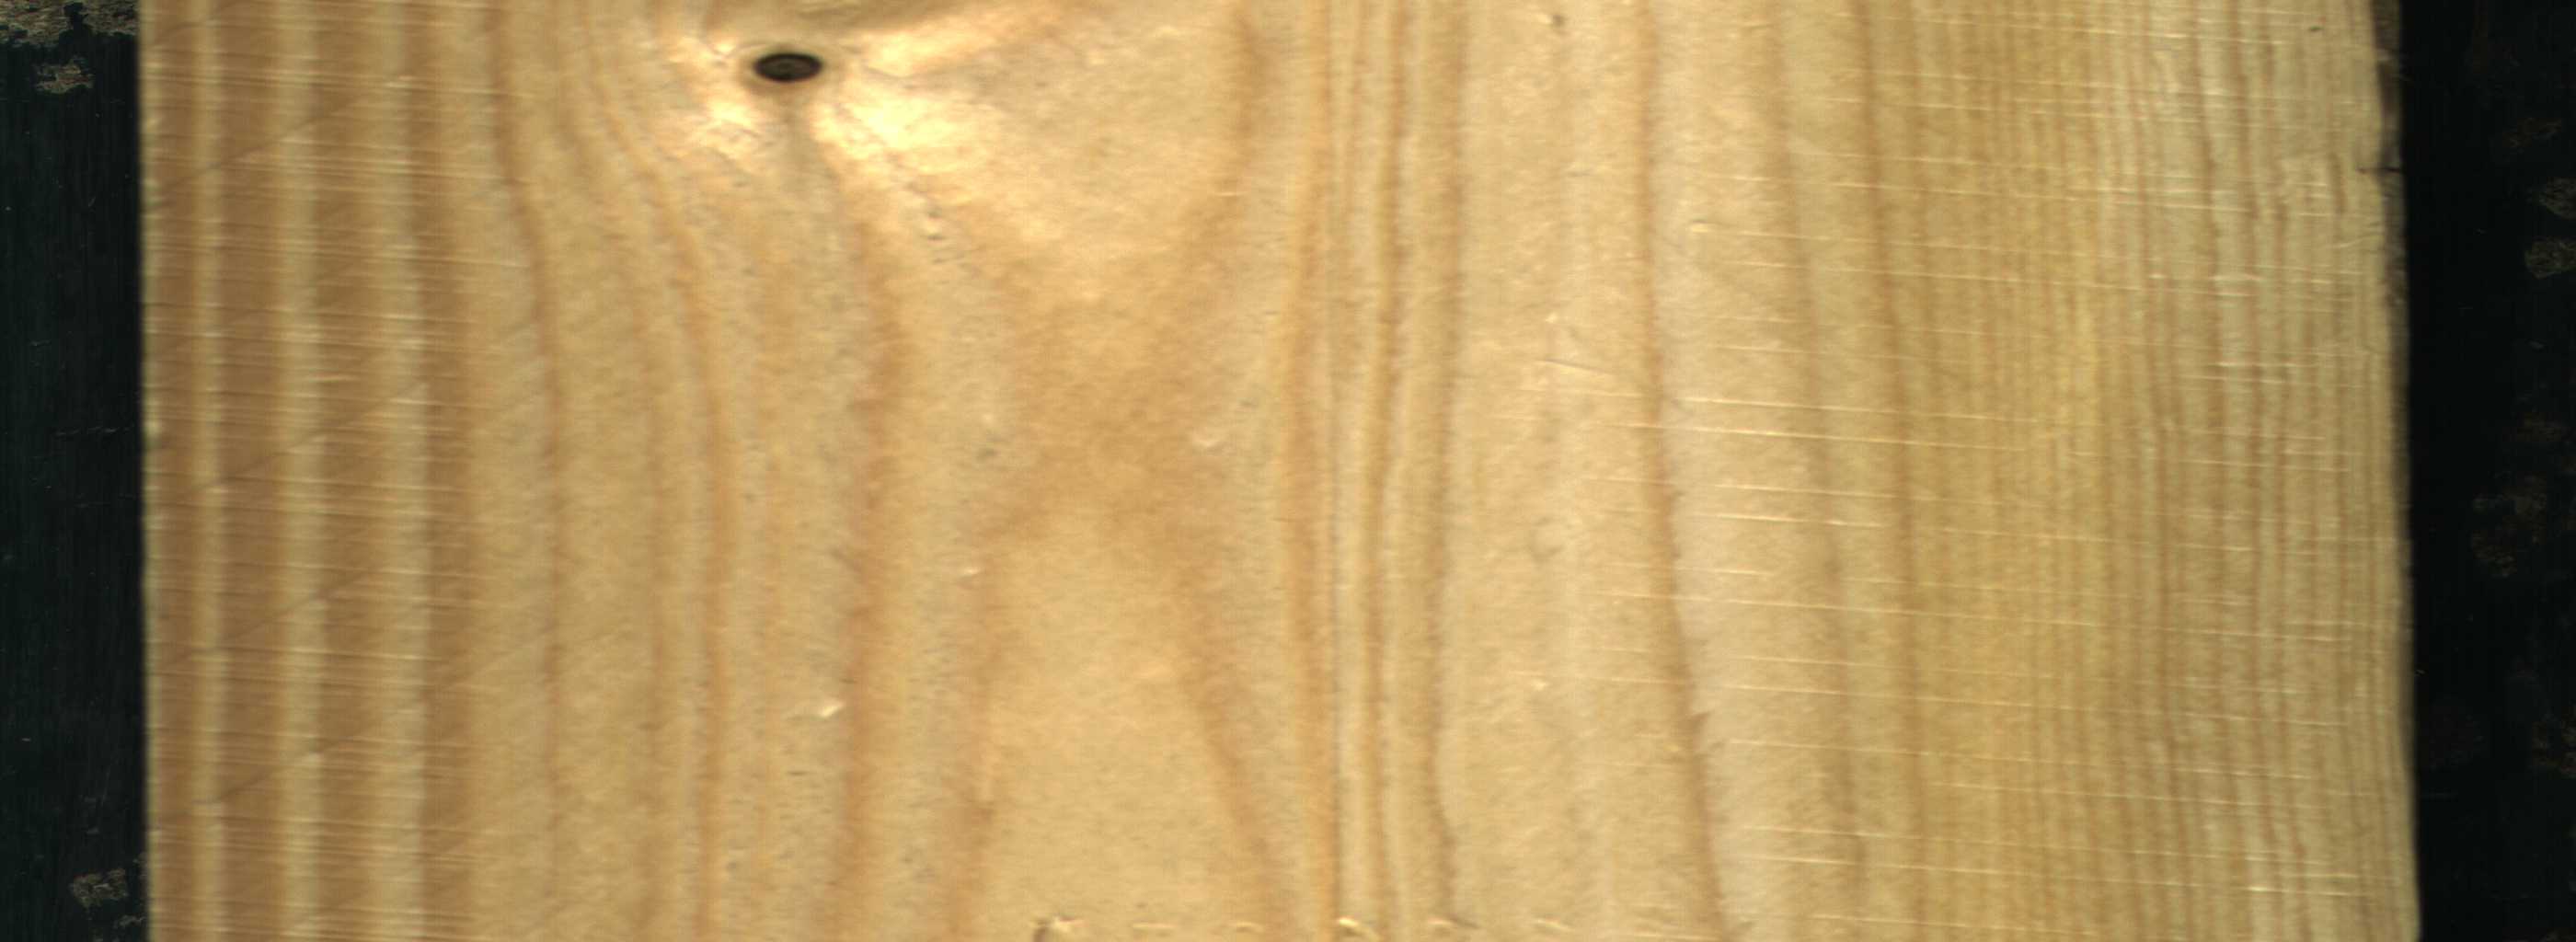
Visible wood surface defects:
Dead_Knot